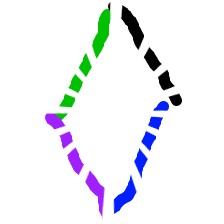
Shape: rhombus